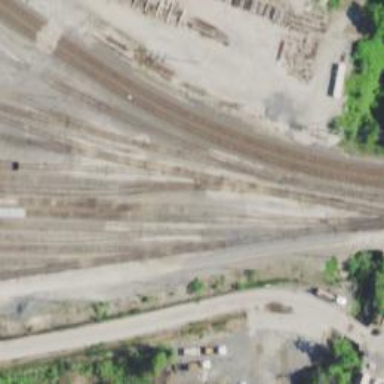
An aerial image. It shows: Railway yard in service.